Field crop: maize
Growth stage: 2
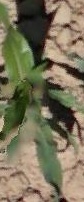
Species: maize